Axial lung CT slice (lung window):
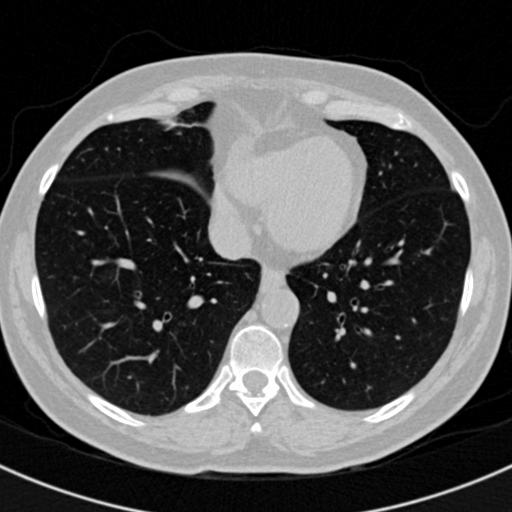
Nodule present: no